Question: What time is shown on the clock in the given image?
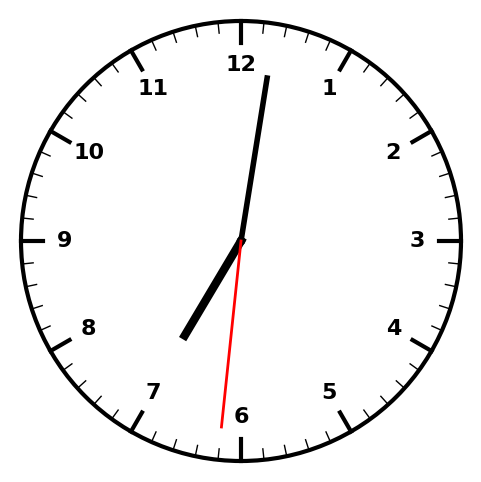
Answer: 07:01:31